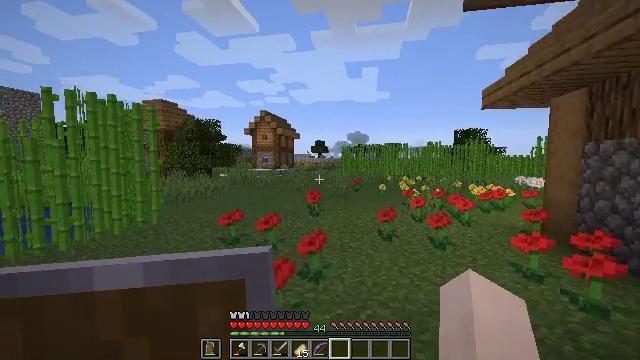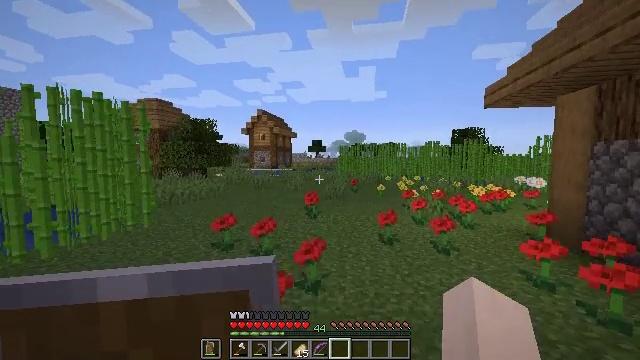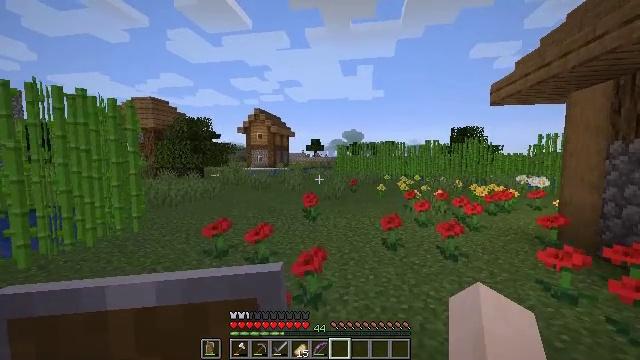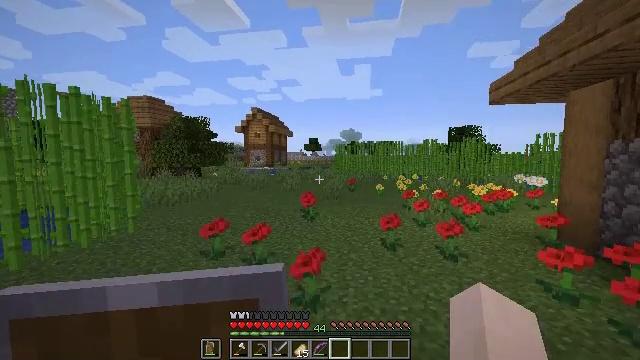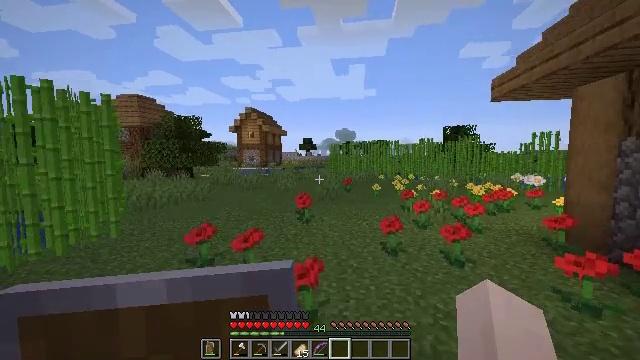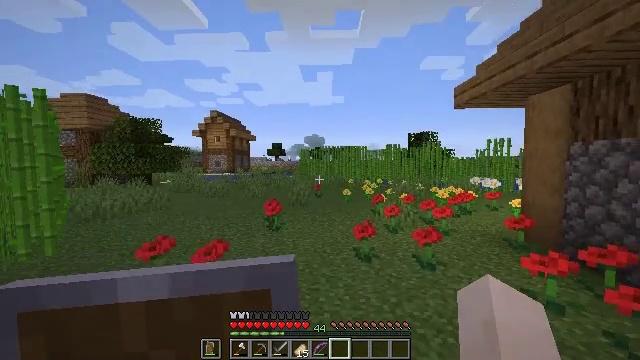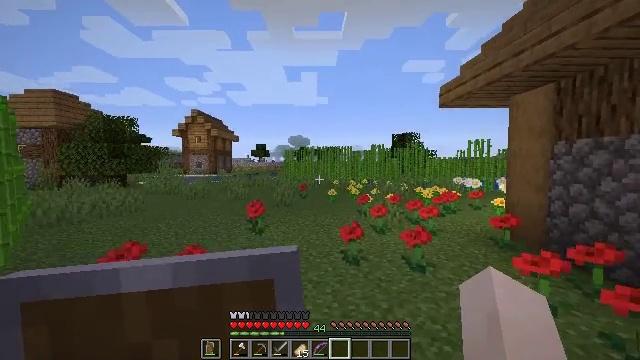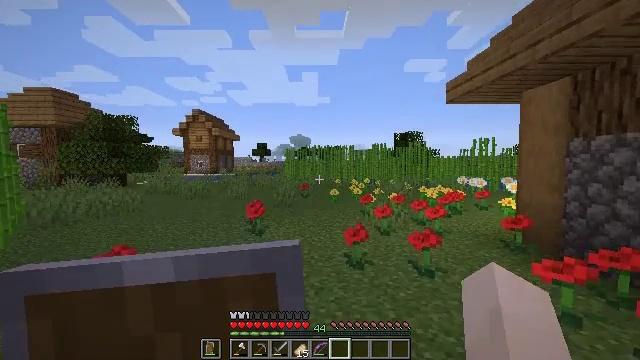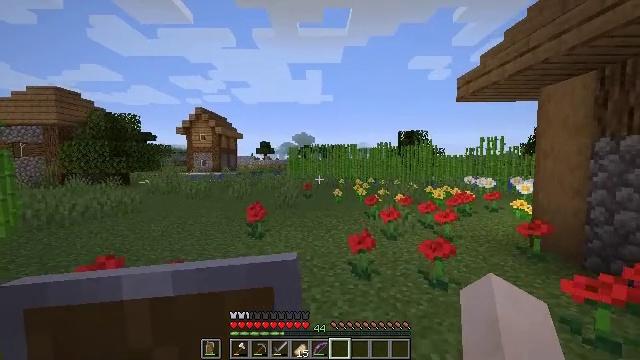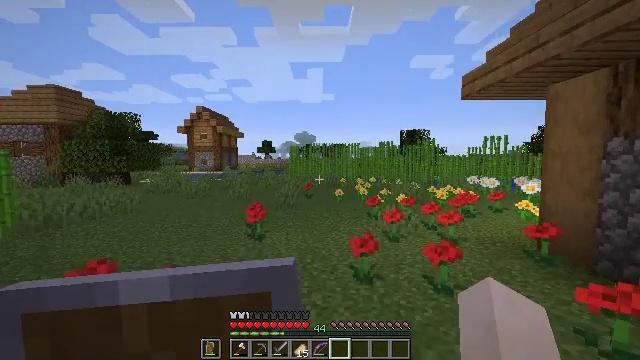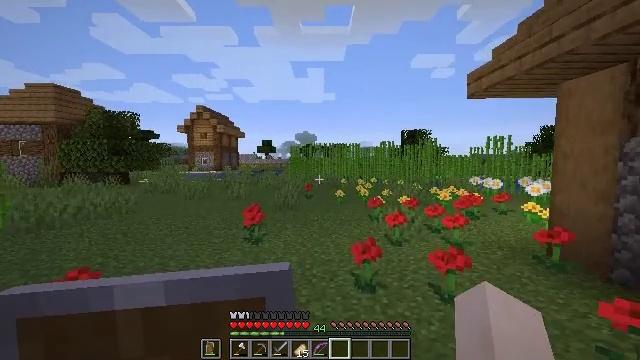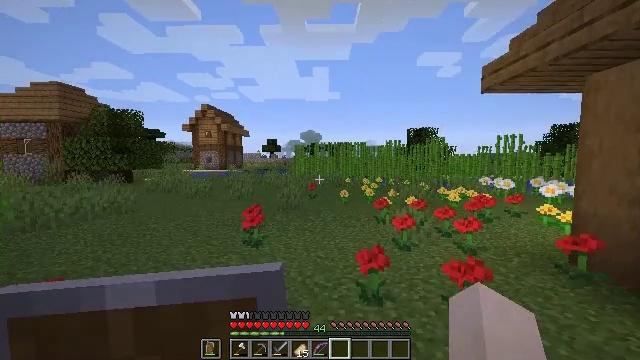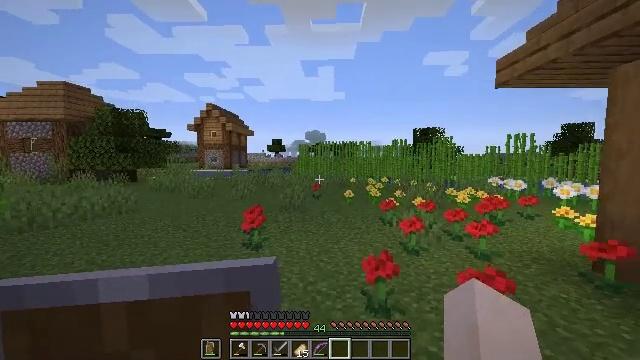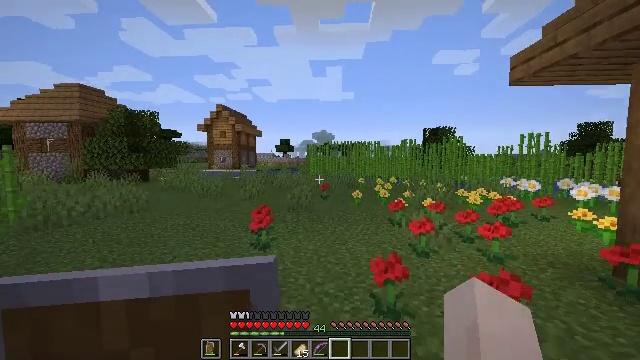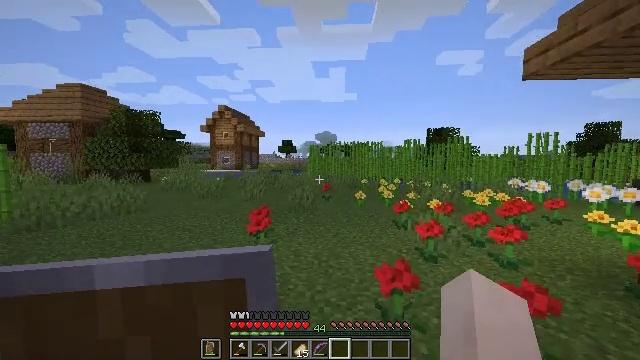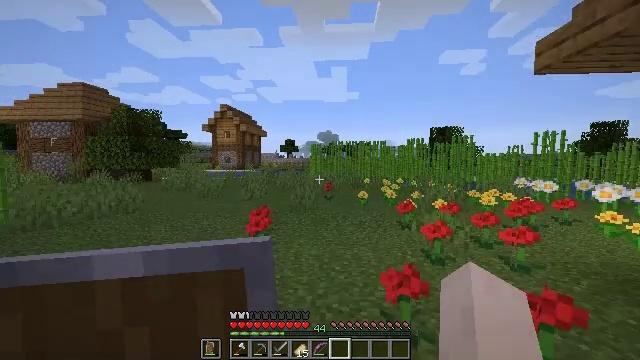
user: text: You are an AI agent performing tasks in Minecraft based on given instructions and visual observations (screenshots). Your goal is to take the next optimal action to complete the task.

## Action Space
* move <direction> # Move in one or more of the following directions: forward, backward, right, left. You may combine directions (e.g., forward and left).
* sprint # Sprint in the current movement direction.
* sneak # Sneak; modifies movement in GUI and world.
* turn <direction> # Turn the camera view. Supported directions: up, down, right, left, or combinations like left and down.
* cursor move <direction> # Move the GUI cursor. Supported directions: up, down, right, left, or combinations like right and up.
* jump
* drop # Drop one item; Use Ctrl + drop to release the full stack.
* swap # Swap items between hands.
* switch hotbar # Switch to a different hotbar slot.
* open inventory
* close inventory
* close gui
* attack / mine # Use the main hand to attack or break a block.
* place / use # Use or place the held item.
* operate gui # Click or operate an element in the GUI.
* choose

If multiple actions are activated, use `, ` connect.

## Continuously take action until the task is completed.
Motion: motion action
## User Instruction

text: Attack the spawner to disable it.
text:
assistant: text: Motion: move forward
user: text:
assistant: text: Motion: move forward
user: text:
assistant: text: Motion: move forward
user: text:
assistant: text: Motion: move forward, turn right
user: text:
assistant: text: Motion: move forward, turn right and up
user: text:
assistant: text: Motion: move forward, turn right
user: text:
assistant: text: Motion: move forward
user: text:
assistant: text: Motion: move forward
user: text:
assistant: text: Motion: move forward
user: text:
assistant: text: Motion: move forward
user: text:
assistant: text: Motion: move forward, turn left
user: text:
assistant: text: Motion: move forward, turn left
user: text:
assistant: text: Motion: move forward, turn left
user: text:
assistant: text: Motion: move forward
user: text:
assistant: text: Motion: move forward
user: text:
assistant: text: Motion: move forward, turn left
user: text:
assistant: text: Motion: move forward, turn left
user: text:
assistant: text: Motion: move forward
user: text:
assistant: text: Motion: move forward
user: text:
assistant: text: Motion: move forward
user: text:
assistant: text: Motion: move forward
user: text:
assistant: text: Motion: move forward
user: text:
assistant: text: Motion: move forward
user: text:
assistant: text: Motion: move forward
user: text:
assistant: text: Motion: move forward
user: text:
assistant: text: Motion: move forward
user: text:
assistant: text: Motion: move forward
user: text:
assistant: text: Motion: move forward
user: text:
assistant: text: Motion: move forward
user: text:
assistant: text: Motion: move forward